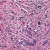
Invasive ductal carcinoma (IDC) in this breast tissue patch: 1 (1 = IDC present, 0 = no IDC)